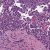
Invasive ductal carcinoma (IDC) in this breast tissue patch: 1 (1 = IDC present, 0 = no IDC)